Field crop: maize
Growth stage: 2
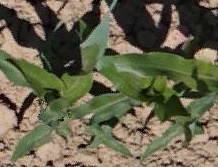
Species: maize